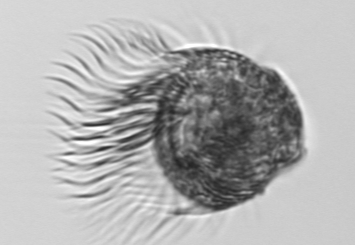
Label: Pelagostrobilidium